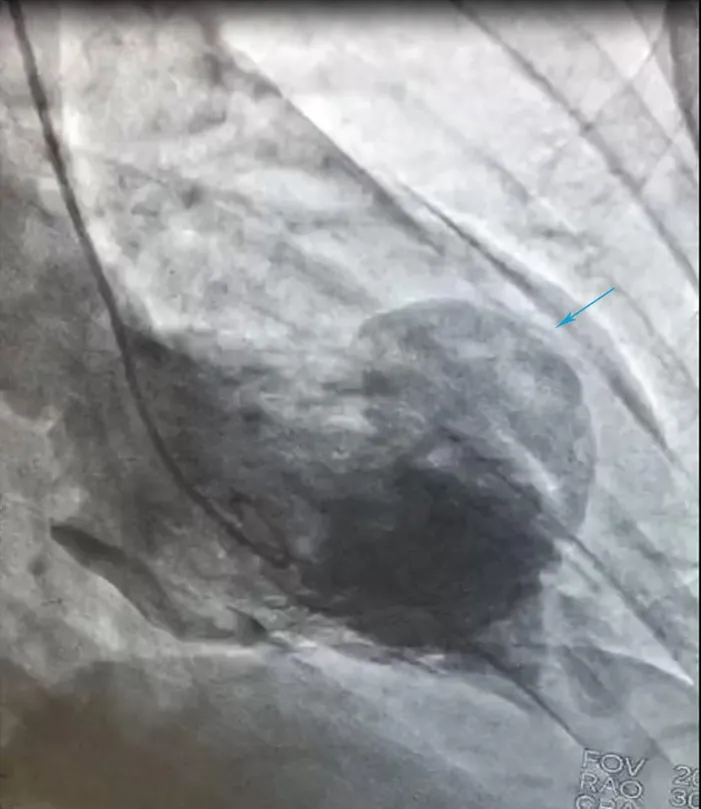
Left ventricular angiography using a pigtail catheter shows ventricular aneurysm formation.
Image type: radiology (x_ray)